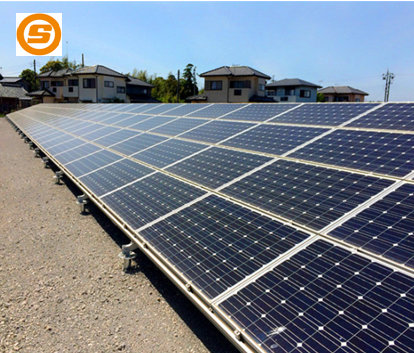
Label: Clean